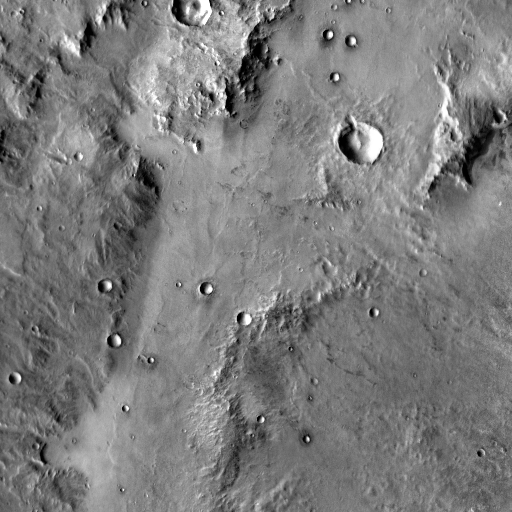
Crater classes present: Background, Other, Layered, Secondary